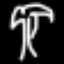
Label: palm tree